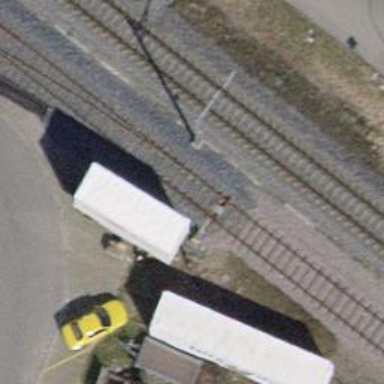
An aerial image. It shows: Railway switch.